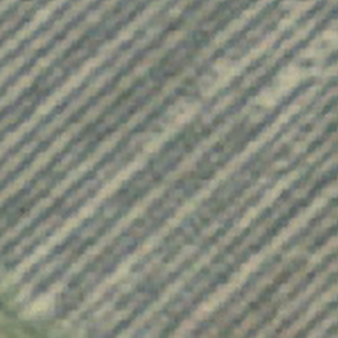
Label: other